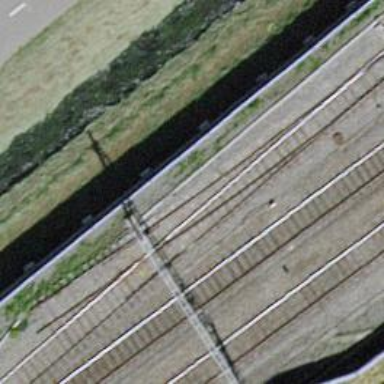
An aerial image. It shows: Single-track railway yard.